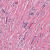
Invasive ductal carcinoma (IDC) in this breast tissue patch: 1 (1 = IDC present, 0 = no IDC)